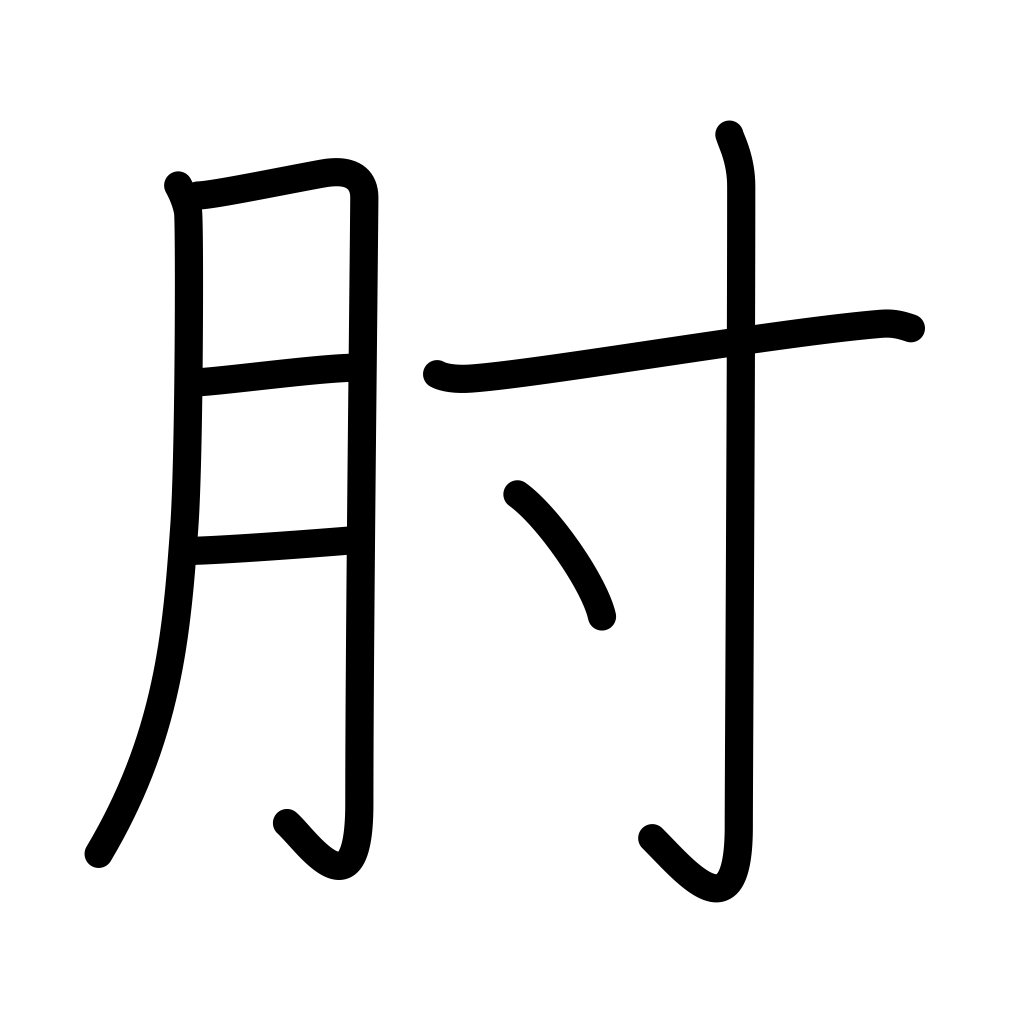
Meaning: elbow, arm